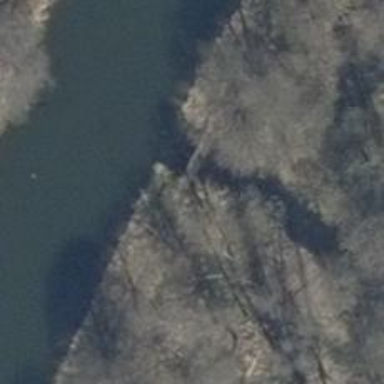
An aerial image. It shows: Path on bridge.